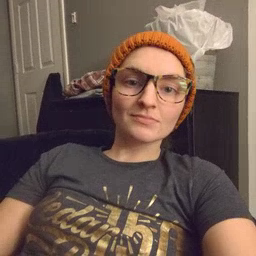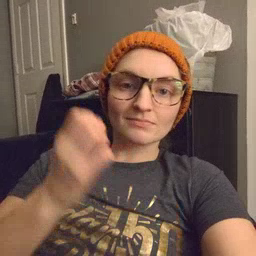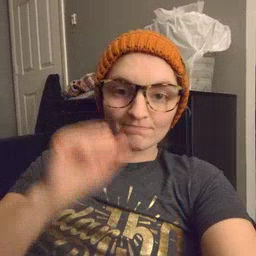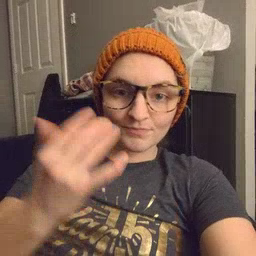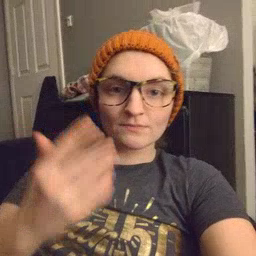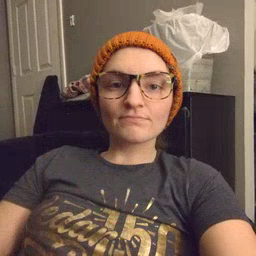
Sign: mitten